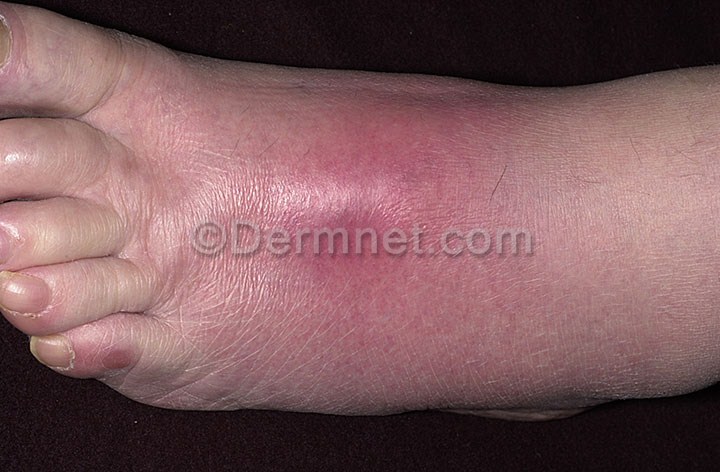
Disease: Cellulitis Impetigo and other Bacterial Infections